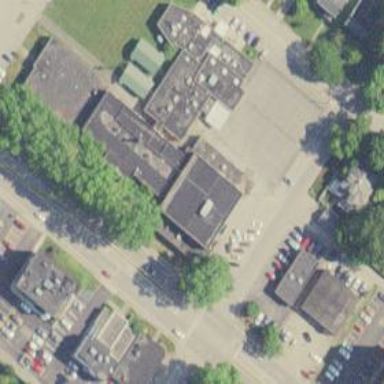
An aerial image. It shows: Building.